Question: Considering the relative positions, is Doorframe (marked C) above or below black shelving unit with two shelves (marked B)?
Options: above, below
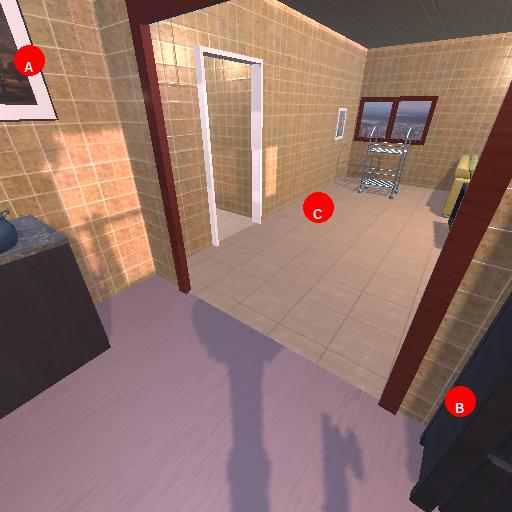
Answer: above